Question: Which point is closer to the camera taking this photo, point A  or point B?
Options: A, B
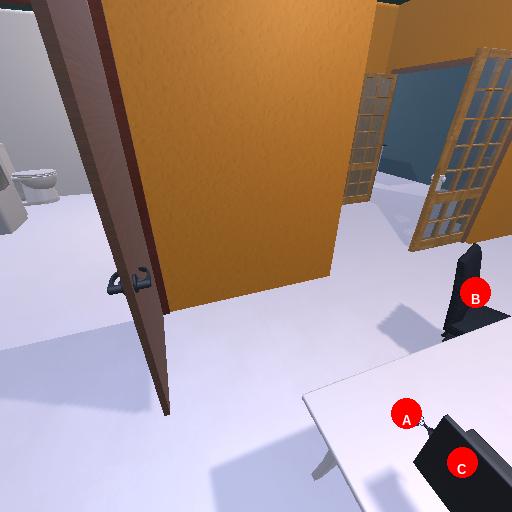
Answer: A